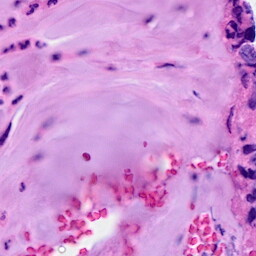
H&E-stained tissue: Breast